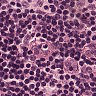
Metastatic tissue present: no